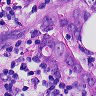
Metastatic tissue present: yes